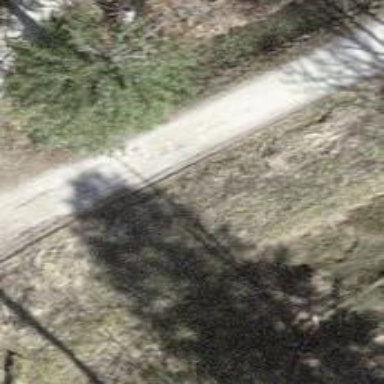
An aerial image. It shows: Track with grade 2 gravel surface.